Question: I've looked at a few different articles related to this already but none of them explain the solution in a way that I can understand and replicate. I need to know how to translate a physical address to a virtual address in memory based on the following:
A simple virtual memory system has 32KB physical memory with 16-bit virtual address, of which 12 bits are used as offset. The following is the current content of the page table of one of the processes:

So basically I think the page size of this virtual memory system is 1024KB. I need a process to find the corresponding PA of VA B2A0. If you can give me the process I can go from there, you don't have to give me the final solution :)
Thanks in advance guys. Also, if you know of an article that does this already and I've just missed it, feel free to just link me to that.
Cheers.
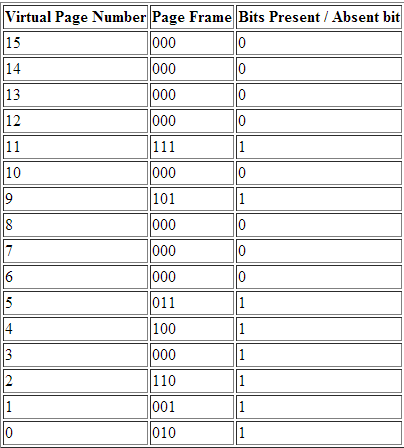
Answer: 32 KB is 2^15.
so there are 15 bits for every physical address, lower 12 of them are used as offset, higher 3 as a number of pageframe.
What virtual page does 0xb2a0 resides in? To determine this, we need to take bits of the address, higher than 2^12. The size of a page is 2^12, that is 4096 or 0x1000, so it is a virtual page number 0xb = 11 (floor of 0xb2a0 / 0x1000). Offset inside the page is 0xb2a0 modulo 0x1000, it's 0x2a0.
Then use the table to translate the virtual page number 11 to a physical pageframe. The virtual page is present (1), and it corresponds to the physical frame number with higher bits 111, that is 111 + twelve 0 in binary, => 0x7000 - it is the address of the start of the physical frame.
Our physical address resides at offset 0x2a0, so, the sought physical address is 0x7000 + 0x2a0 = 0x72a0.
Please, follow this flow and make it clear for you. If you have questions, read the Wikipedia first and if something is still not clear, ask :)